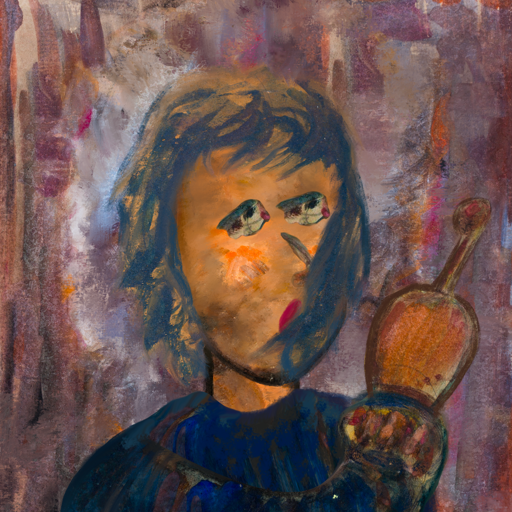
Background: Hypocrite, Head And Neck Side: Gypsy_Queen, Face Side: Pipe, Bust: Pipe, Hair Side: In_The_Sun, Head Accessory: Blank, Second Necklace: Blank, Necklace: Blank, Baby: Blank